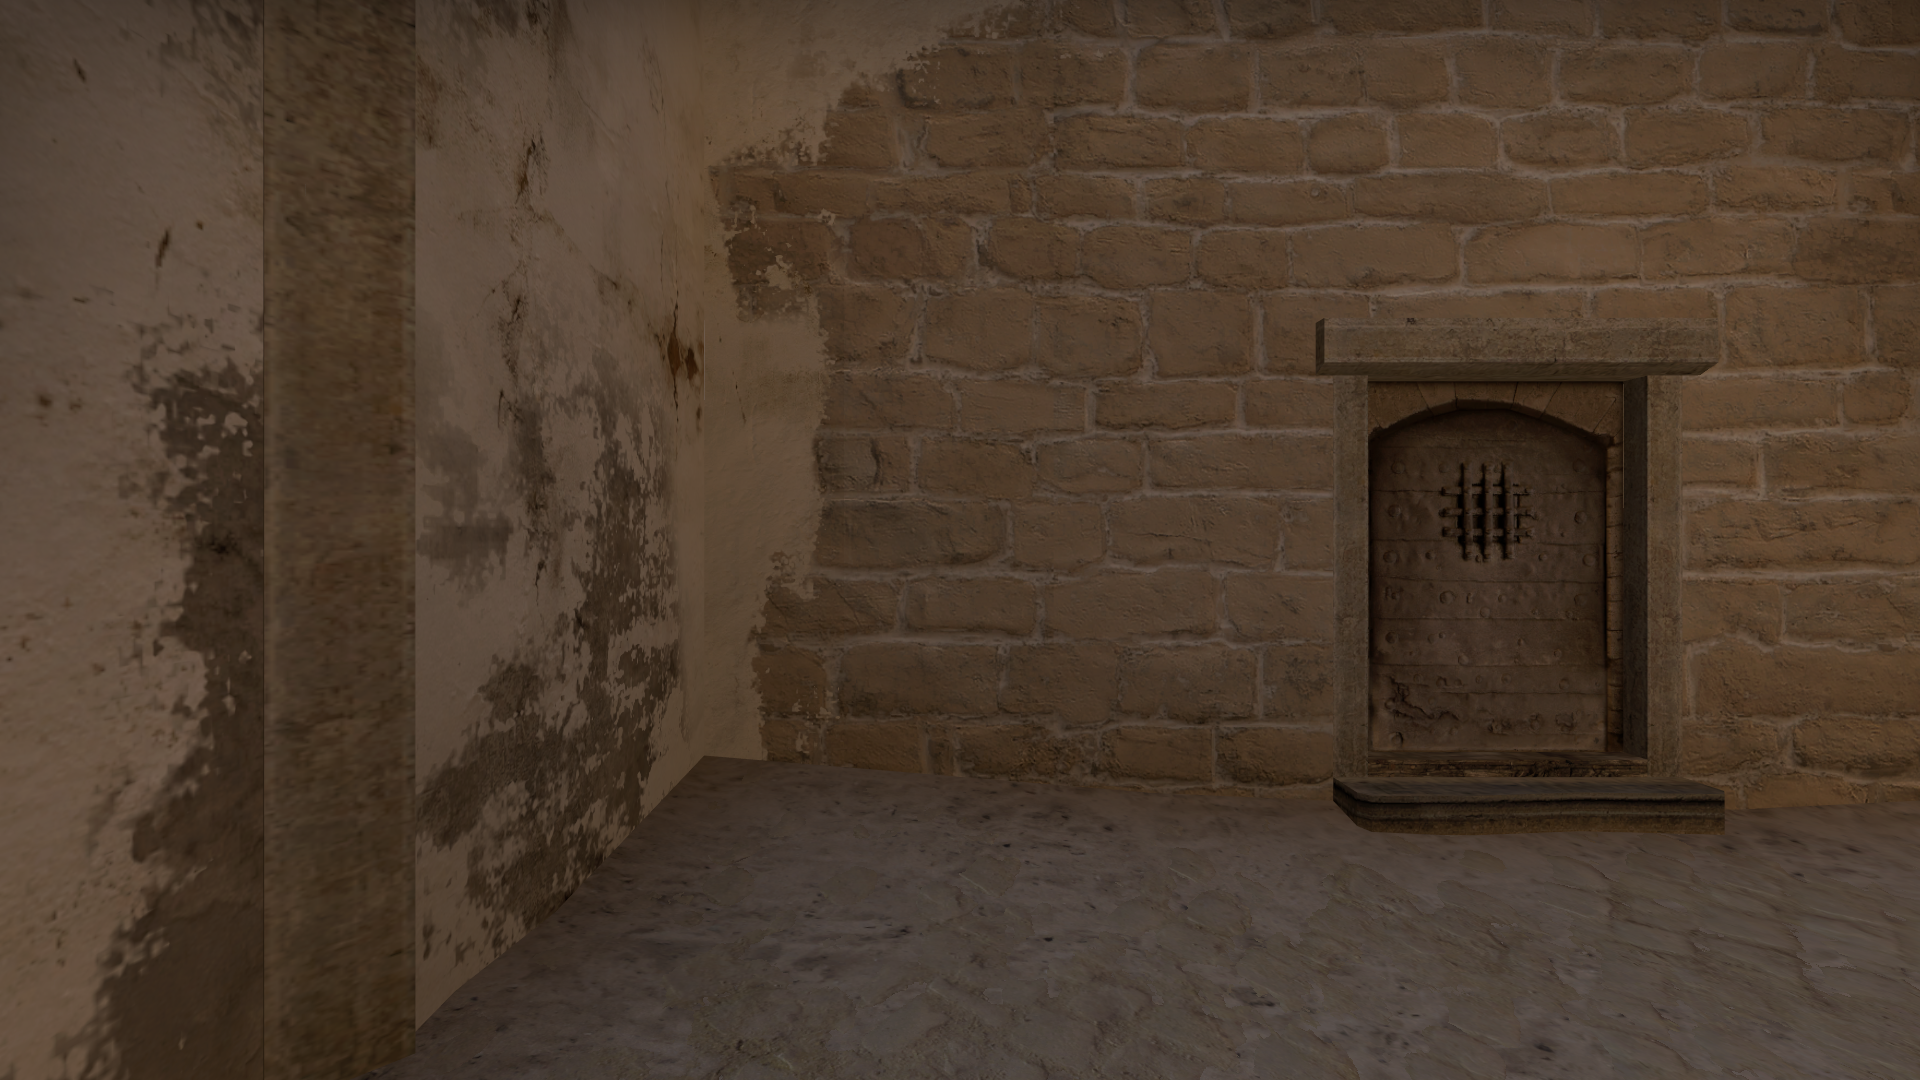
Map: de_mirage